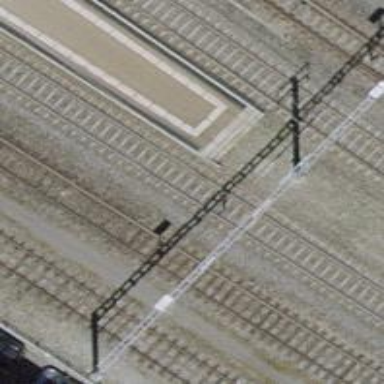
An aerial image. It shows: Single railway track with electrification through contact line.